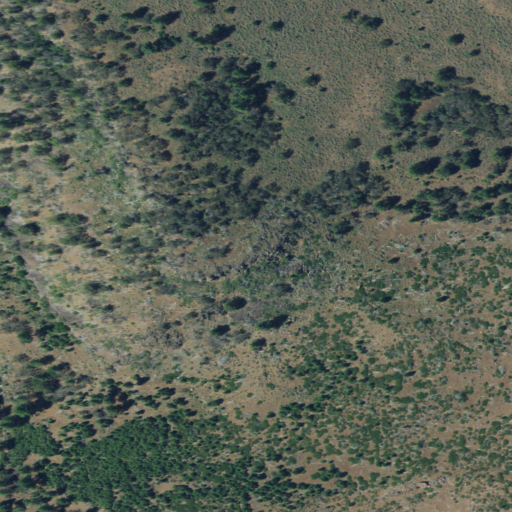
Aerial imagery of mountain in Oregon named Mount Tom containing shrub and evergreen forest